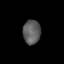
Tissue: lung
Cell type: Epithelial cells
Senescence score: 0.1979
Nuclear area (px): 417
Mean DAPI intensity: 92.849